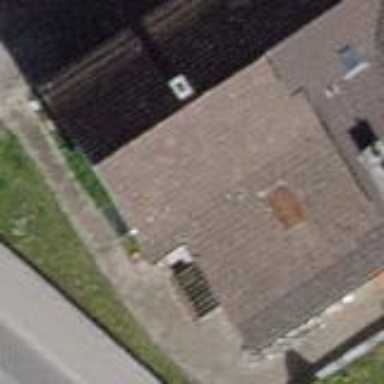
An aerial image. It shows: Terrace building.